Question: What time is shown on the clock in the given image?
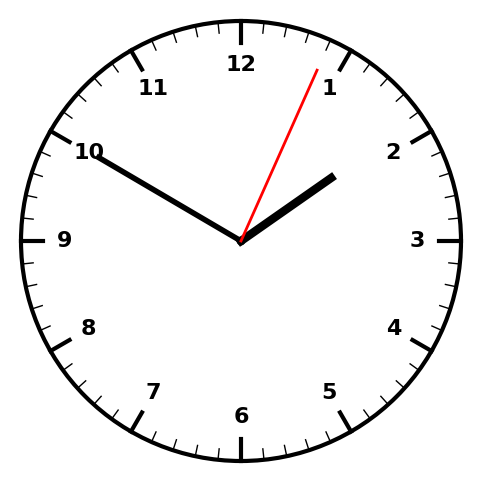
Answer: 01:50:04